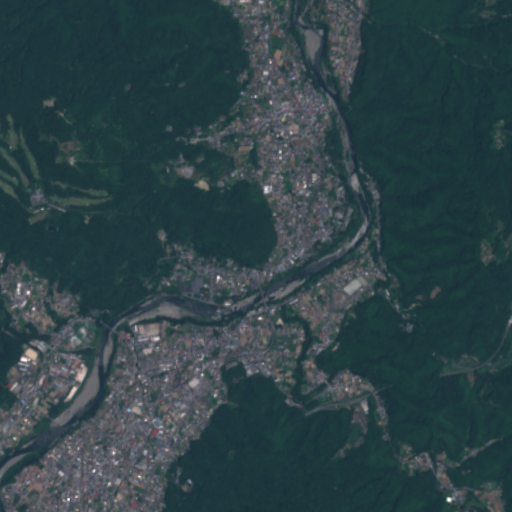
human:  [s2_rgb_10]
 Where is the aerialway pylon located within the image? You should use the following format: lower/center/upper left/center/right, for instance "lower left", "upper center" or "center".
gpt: The aerialway pylon is located in the upper left of the image.
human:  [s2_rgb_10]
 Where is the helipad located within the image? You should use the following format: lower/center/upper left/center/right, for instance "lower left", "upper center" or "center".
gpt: The helipad is located in the center of the image.
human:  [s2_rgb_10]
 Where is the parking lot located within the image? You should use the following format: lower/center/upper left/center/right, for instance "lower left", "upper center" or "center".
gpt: There is no parking lot in the image.